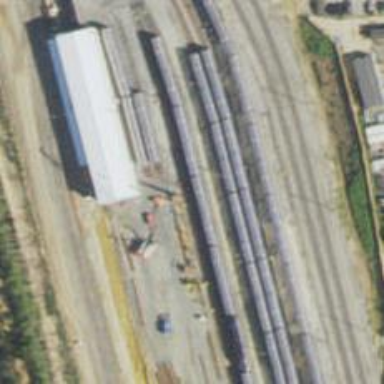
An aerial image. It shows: Railway service station.